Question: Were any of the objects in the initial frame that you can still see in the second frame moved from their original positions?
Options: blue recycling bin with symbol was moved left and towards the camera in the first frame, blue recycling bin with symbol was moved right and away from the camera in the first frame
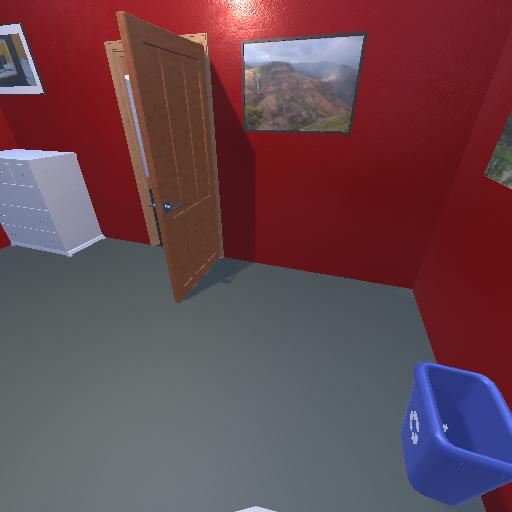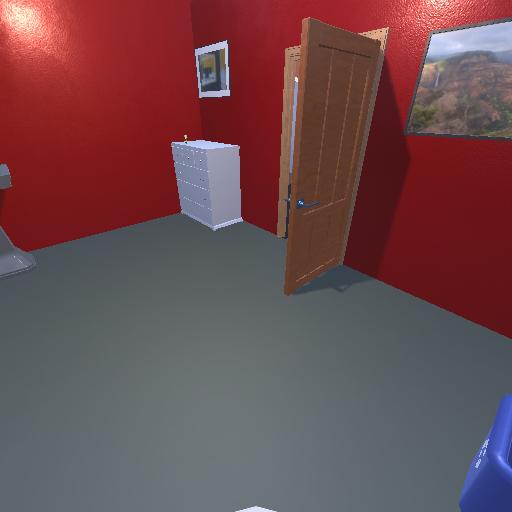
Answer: blue recycling bin with symbol was moved left and towards the camera in the first frame